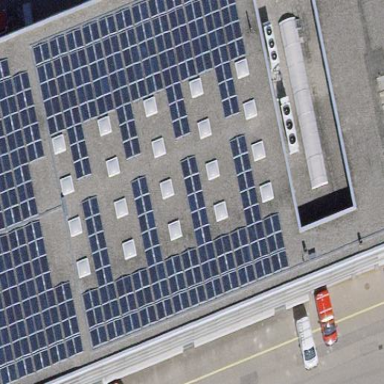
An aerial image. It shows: Building with solar power generator using photovoltaic technology.